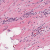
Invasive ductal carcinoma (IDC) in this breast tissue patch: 0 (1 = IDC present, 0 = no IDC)